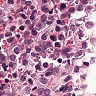
Metastatic tissue present: yes